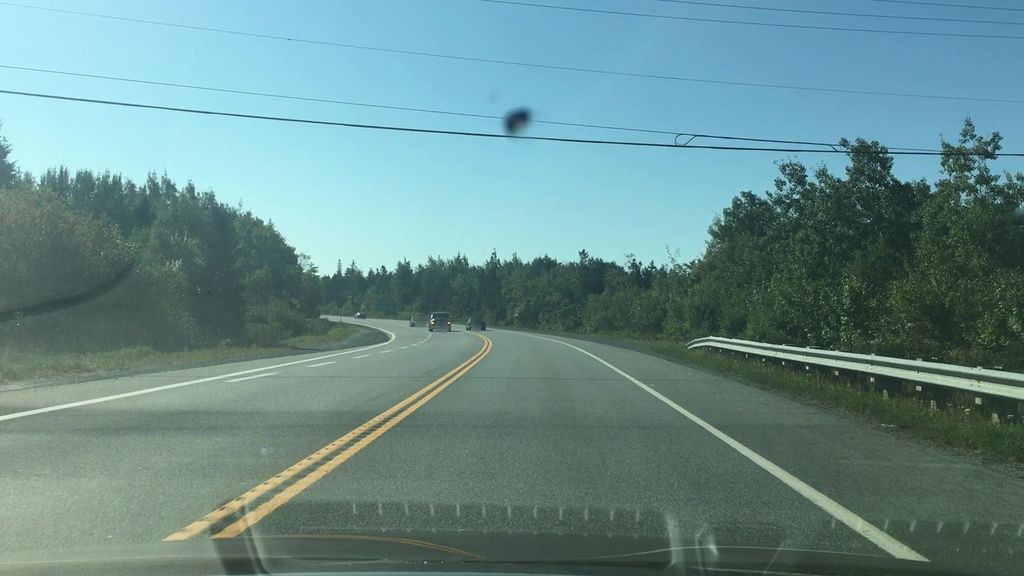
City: halifax